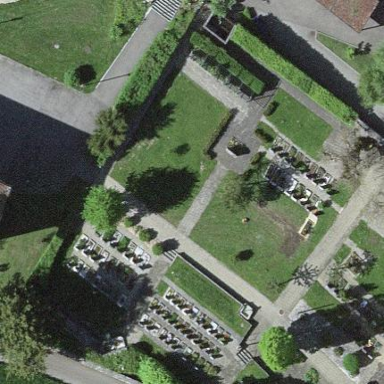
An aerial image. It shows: Cemetery.